Question: I'd like to ask you, where can I find the system picture for "edit" like here:

Thanks!
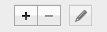
Answer: Use the character named as 'kPencilLeftUnicode' in Carbon's Events.h header: